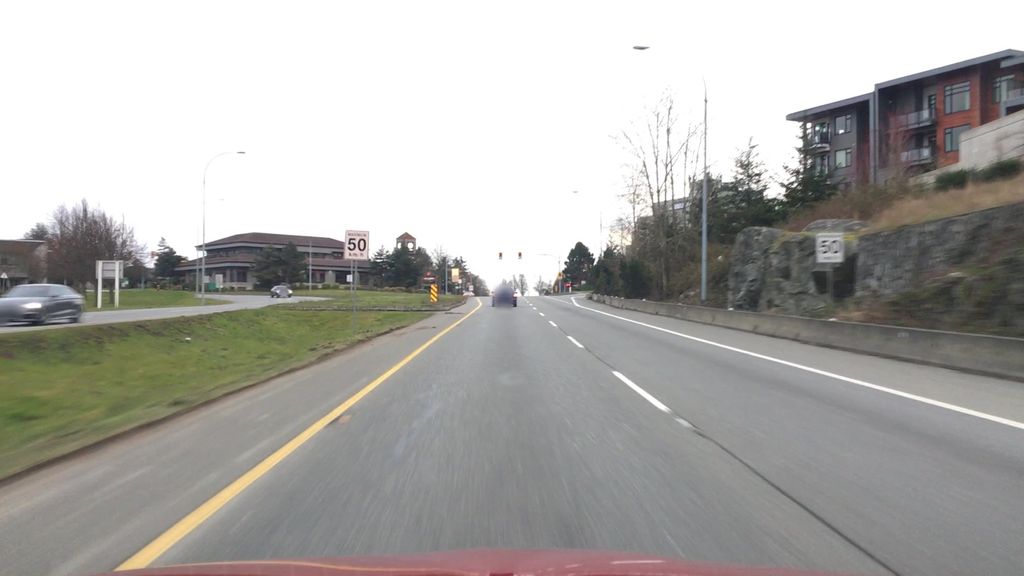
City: victoria